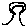
Label: tree